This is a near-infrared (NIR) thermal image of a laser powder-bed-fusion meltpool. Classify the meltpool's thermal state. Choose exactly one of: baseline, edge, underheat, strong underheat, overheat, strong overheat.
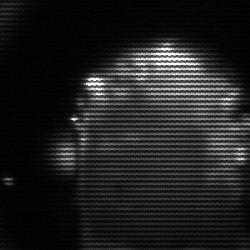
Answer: baseline